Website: apple
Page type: customer-info-address
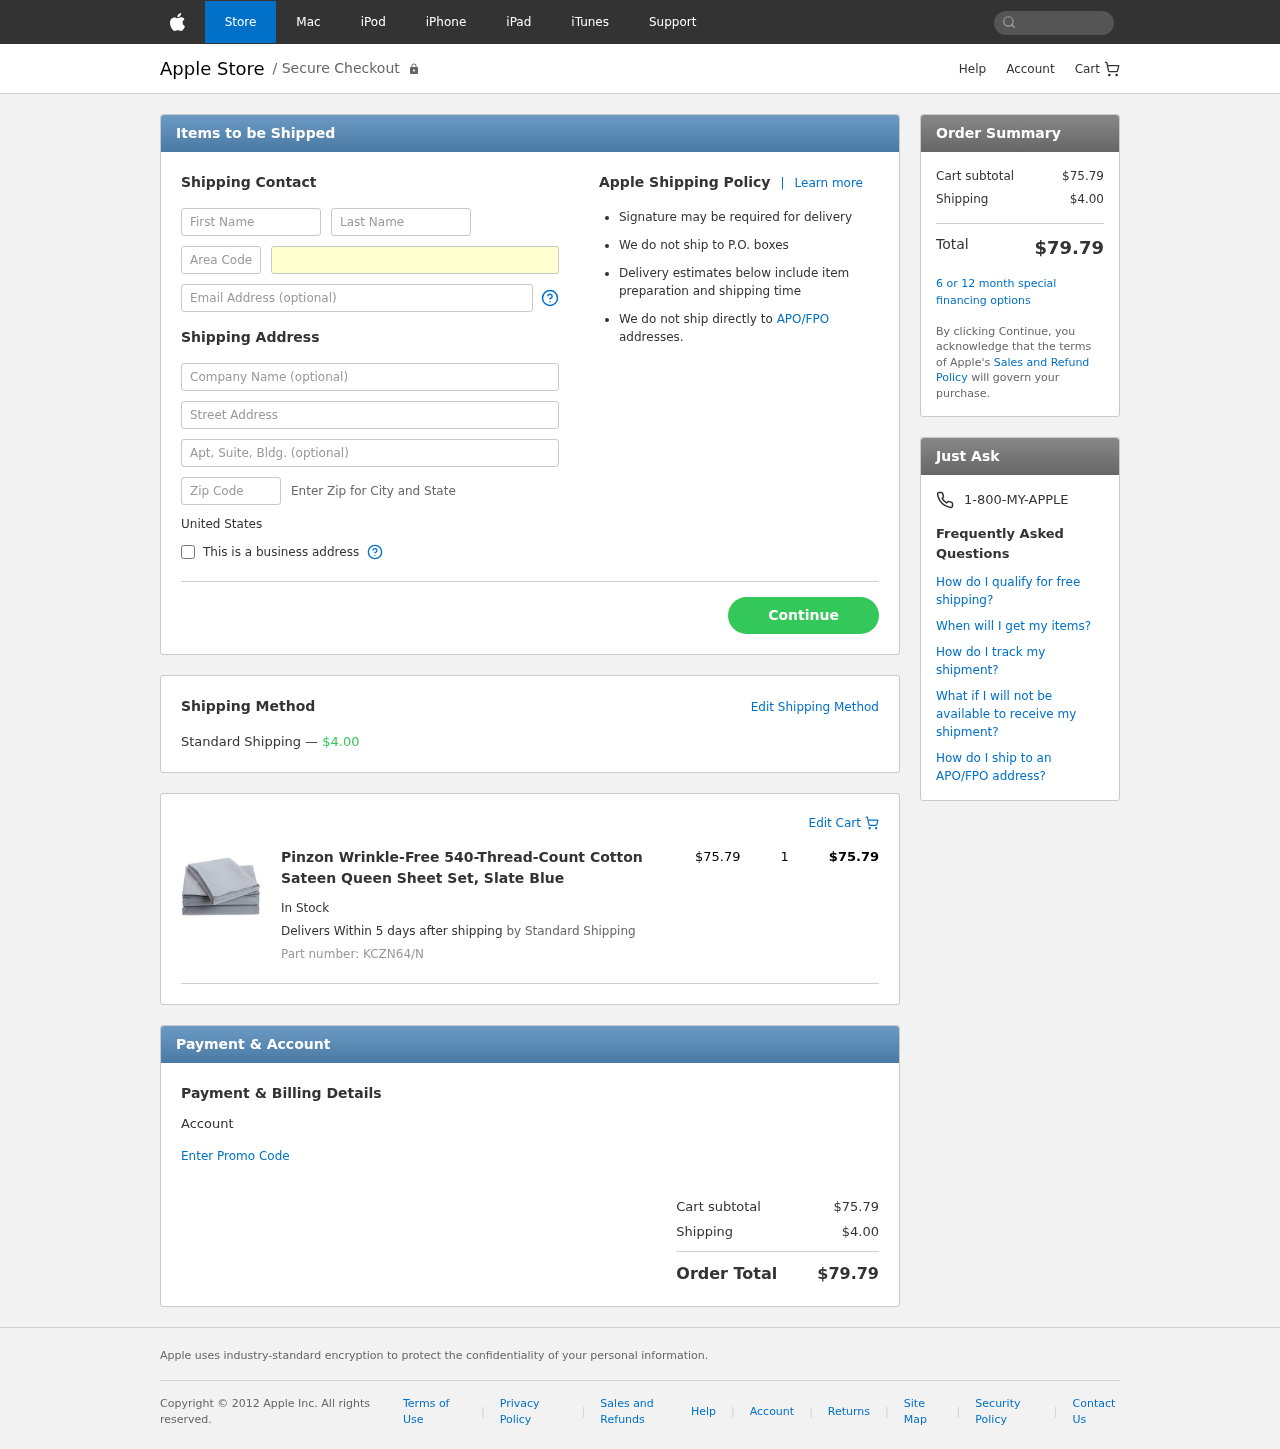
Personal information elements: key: PII_COUNTRY
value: United States
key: PII_FIRSTNAME
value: Gregory
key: PII_LASTNAME
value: Ruiz
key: PII_PHONE_AREA
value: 621
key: PII_PHONE_LINE
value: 1829
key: PII_EMAIL
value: gregory_ruiz@gmail.com
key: PII_COMPANY
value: Ramos-Nelson
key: PII_STREET
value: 5049 Joseph Oval Apt. 588
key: PII_STREET2
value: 176 Karen Burg
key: PII_POSTCODE
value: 58755
Product elements: key: PRODUCT1_NAME
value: Pinzon Wrinkle-Free 540-Thread-Count Cotton Sateen Queen Sheet Set, Slate Blue
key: PRODUCT1_PRICE
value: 75.79
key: PRODUCT1_QUANTITY
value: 1
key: PRODUCT1_SKU
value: KCZN64/N
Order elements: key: ORDER_SHIPPING_COST
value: $4.00
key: ORDER_ITEM_TOTAL
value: $75.79
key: ORDER_SUBTOTAL
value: $75.79
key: ORDER_TOTAL
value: $79.79